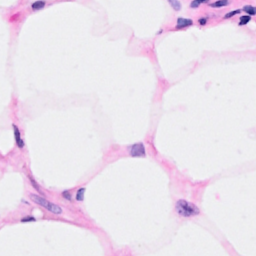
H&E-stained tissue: Breast